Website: slack
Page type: billing-address
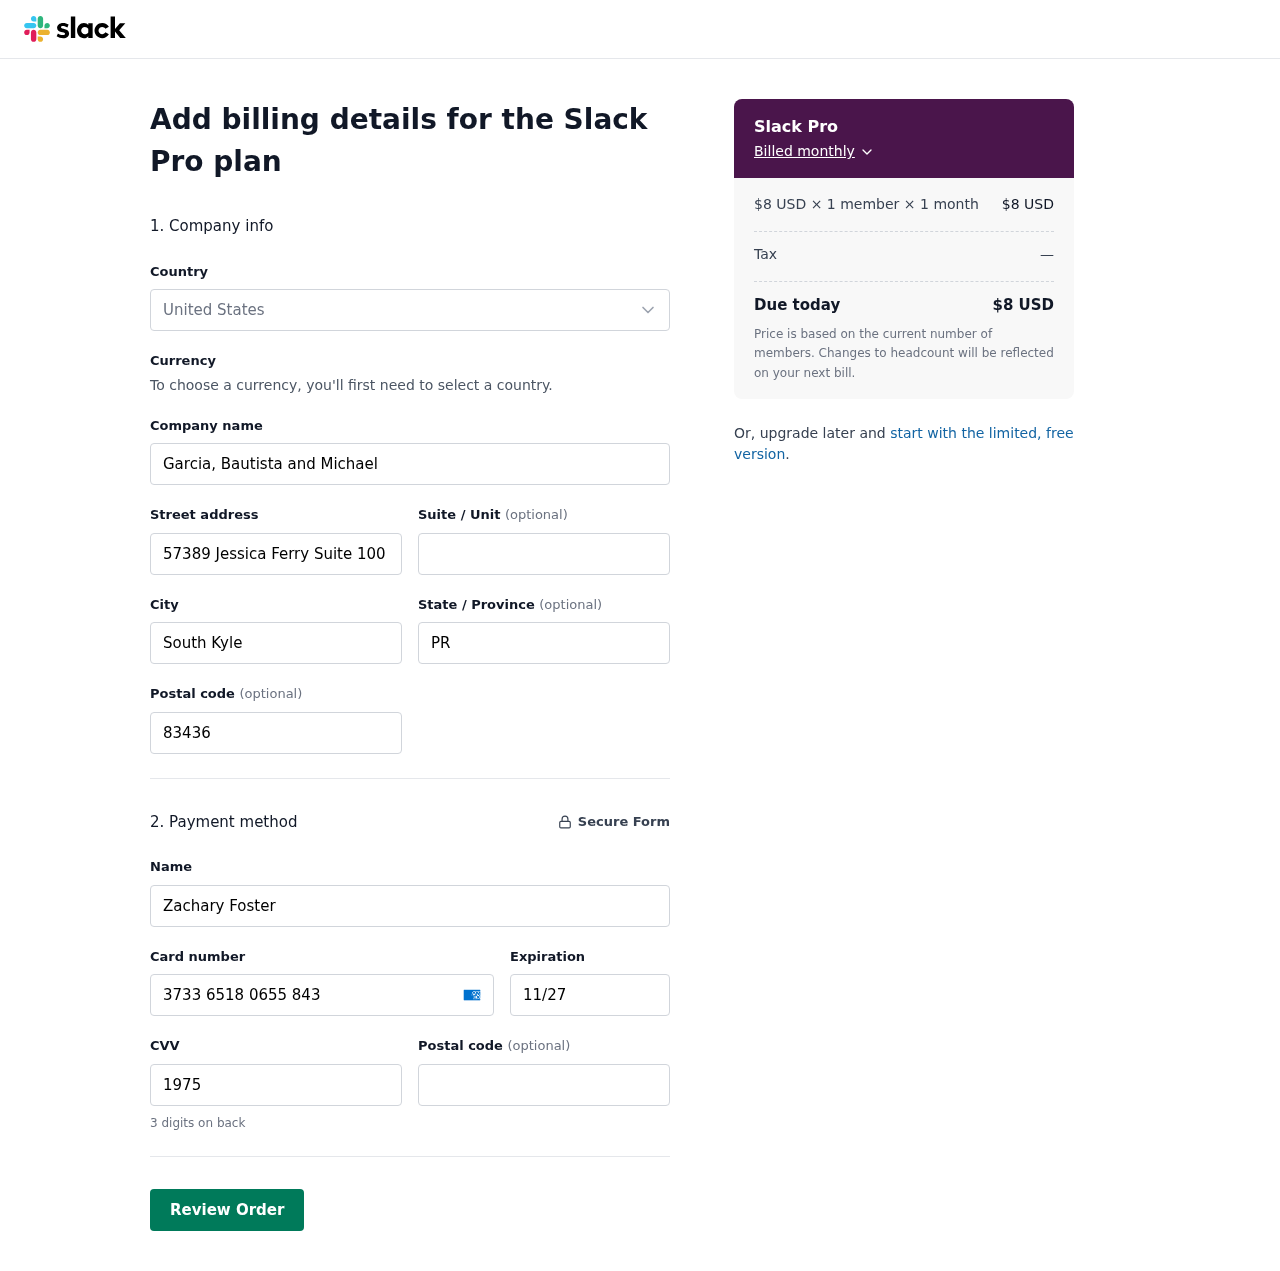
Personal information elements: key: PII_CARD_CVV
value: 1975
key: PII_CARD_EXPIRY
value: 11/27
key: PII_CARD_NUMBER
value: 3733 6518 0655 843
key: PII_CITY
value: South Kyle
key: PII_COMPANY
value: Garcia, Bautista and Michael
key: PII_COUNTRY
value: United States
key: PII_FULLNAME
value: Zachary Foster
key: PII_POSTCODE
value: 83436
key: PII_STATE
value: PR
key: PII_STREET
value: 57389 Jessica Ferry Suite 100
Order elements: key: ORDER_PLAN_PRICE
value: $8 USD
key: ORDER_NUM_MEMBERS
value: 1 member
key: ORDER_NUM_MONTHS
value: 1 month
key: ORDER_SUBTOTAL
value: $8 USD
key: ORDER_TAX
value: —
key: ORDER_TOTAL
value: $8 USD